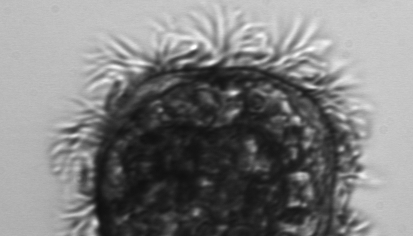
Label: Pelagostrobilidium